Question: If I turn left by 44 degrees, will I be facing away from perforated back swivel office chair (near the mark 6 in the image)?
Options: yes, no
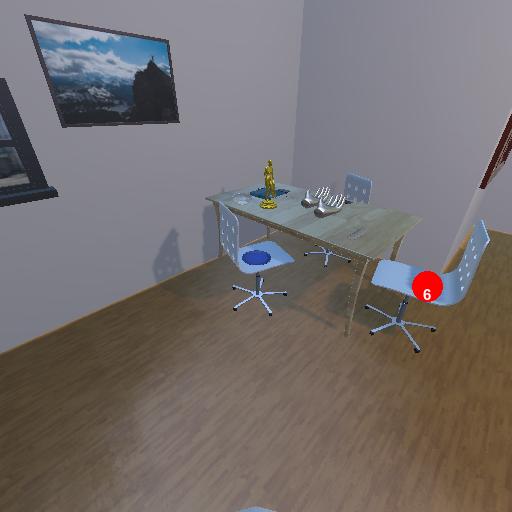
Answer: yes